Question: I have in a page a div with an auto width and 30px height in CSS.
When I enlarge the window I want that div to show more words and expand text, and If take back it hides words or some letters and in the end it put 3 points ... Like in the picture :
How can I do like this in CSS and need to JS ???

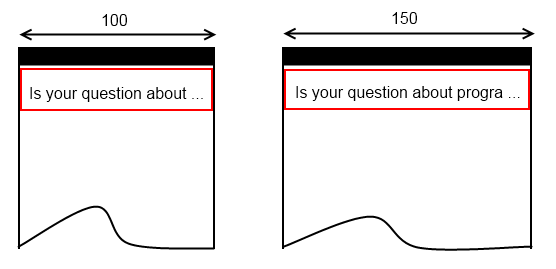
Answer: You can do it with just css if you get creative here is a fiddle <URL>
'''
<div id="wrapper">
<div id="text">here is some text. here is some text. here is some text. here is some text. here is some text. here is some text. here is some text. here is some text. here is some text. here is some text. here is some text. here is some text. here is some text. here is some text.</div>
<div id="ellipse"><strong>. . .</strong></div>
</div>
#wrapper
{
position: relative;
}
#text
{
height: 30px;
line-height: 30px;
overflow:hidden;
}
#ellipse
{
height: 30px;
line-height:30px;
width:20px;
float:left;
position: absolute;
top: 0;
right: 0;
z-index: 5;
background: #fff;
padding: 0 3px;
}
'''
or here is an alternate version using jquery to hide and show the ellipse <URL>
add this css class
'''
.inner {
float: left;
}
'''
and include jquery and add these functions
'''
$(document).ready(function() {
if ($('.inner').width() >= ($('#wrapper').width() - 30)) {
$('#ellipse').show();
}
});
$(window).resize(function() {
if ($('.inner').width() >= ($('#wrapper').width() - 30)) {
$('#ellipse').show();
}
else {
$('#ellipse').hide();
}
});
'''